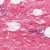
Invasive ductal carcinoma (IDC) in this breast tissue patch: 0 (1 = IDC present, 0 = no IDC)